Question: ## Introduction
I have been having a little fun with the Windows API and <URL> and seeing how the controls can be painted onto a canvas.
With a lot of trial and error I managed to come up with this procedure which will draw a button onto a canvas:
'''
type
TButtonState = (bsDefault, bsDisabled, bsHot, bsNormal, bsPressed);
procedure DrawButton(ACanvas: TCanvas; X, Y, AWidth, AHeight: Integer;
AFont: TFont; Caption: string; ButtonState: TButtonState);
var
Size: TSize;
R: TRect;
H: HTHEME;
begin
Size.cx := AWidth;
Size.cy := AHeight;
R := Rect(X, Y, X + AWidth, Y + AHeight);
if Winapi.uxTheme.UseThemes then
begin
H := OpenThemeData(0, 'BUTTON');
if H <> 0 then
try
ACanvas.Brush.Style := bsClear;
if AFont <> nil then
begin
ACanvas.Font.Assign(AFont);
end;
case ButtonState of
bsDefault:
begin
GetThemePartSize(H, ACanvas.Handle, BP_PUSHBUTTON, PBS_DEFAULTED, nil, TS_DRAW, Size);
DrawThemeBackground(H, ACanvas.Handle, BP_PUSHBUTTON, PBS_DEFAULTED, R, nil);
end;
bsDisabled:
begin
GetThemePartSize(H, ACanvas.Handle, BP_PUSHBUTTON, PBS_DISABLED, nil, TS_DRAW, Size);
DrawThemeBackground(H, ACanvas.Handle, BP_PUSHBUTTON, PBS_DISABLED, R, nil);
//ACanvas.Font.Color := $<PHONE>; //todo get actual disabled font color
end;
bsHot:
begin
GetThemePartSize(H, ACanvas.Handle, BP_PUSHBUTTON, PBS_HOT, nil, TS_DRAW, Size);
DrawThemeBackground(H, ACanvas.Handle, BP_PUSHBUTTON, PBS_HOT, R, nil);
end;
bsNormal:
begin
GetThemePartSize(H, ACanvas.Handle, BP_PUSHBUTTON, PBS_NORMAL, nil, TS_DRAW, Size);
DrawThemeBackground(H, ACanvas.Handle, BP_PUSHBUTTON, PBS_NORMAL, R, nil);
end;
bsPressed:
begin
GetThemePartSize(H, ACanvas.Handle, BP_PUSHBUTTON, PBS_PRESSED, nil, TS_DRAW, Size);
DrawThemeBackground(H, ACanvas.Handle, BP_PUSHBUTTON, PBS_PRESSED, R, nil);
end;
end;
// draw the button caption
DrawText(ACanvas.Handle, PChar(Caption), Length(Caption), R, DT_CENTER or DT_VCENTER or DT_SINGLELINE);
finally
CloseThemeData(H);
end
end
else
begin
// draw button in classic theme?
end;
end;
'''
If I call that procedure like so:
'''
procedure TForm1.FormPaint(Sender: TObject);
begin
DrawButton(Image1.Canvas, 10, 10, 75, 25, Form1.Font, 'Normal', bsNormal);
DrawButton(Image1.Canvas, 10, 40, 75, 25, Form1.Font, 'Default', bsDefault);
DrawButton(Image1.Canvas, 10, 70, 75, 25, Form1.Font, 'Disabled', bsDisabled);
DrawButton(Image1.Canvas, 10, 100, 75, 25, Form1.Font, 'Hot', bsHot);
DrawButton(Image1.Canvas, 10, 130, 75, 25, Form1.Font, 'Pressed', bsPressed);
end;
'''
The result is how I expected it to be, to appear just like any Windows button control would:

## Question
Whilst I was playing around with the procedure I soon realised that the button had no caption, and I could not see a way of adding a caption other than drawing it myself on top of the button. As you can see though, the "Disabled" button still shows the default font color, disabled controls usually have a different color to help show that the control is disabled. The disabled font color under a standard Windows theme is '$<PHONE>' (found using a screen color picker), but hard coded values are never a good idea as these values are usually unique to each theme.
There are a few parts to my question, when drawing a button using the Winows API do we have to manually draw the caption ourselves? If so, how do I ensure I am drawing the correct font name, style and size etc to ensure the button is the same as the system wide drawn buttons?
## Bonus
When Themes are not enabled how should I draw the button in the classic Windows style?
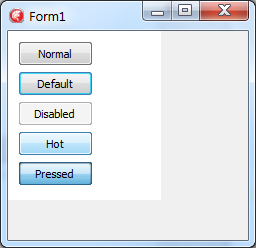
Answer: You should draw the text yourself. You can use theme api to draw text too. Eg:
'''
...
bsDisabled:
begin
GetThemePartSize(H, ACanvas.Handle, BP_PUSHBUTTON, PBS_DISABLED, nil, TS_DRAW, Size);
DrawThemeBackground(H, ACanvas.Handle, BP_PUSHBUTTON, PBS_DISABLED, R, nil);
DrawThemeText(H, ACanvas.Handle, BP_PUSHBUTTON, PBS_DISABLED, PChar(Caption),
Length(Caption), DT_CENTER or DT_VCENTER or DT_SINGLELINE, 0, R);
//ACanvas.Font.Color := $<PHONE>; //todo get actual disabled font color
end;
...
'''
Since you would call the api with the appropriate state, include the call in the case branches and remove the call to DrawText.
You can use DrawFrameControl for classic style. Eg:
'''
DrawFrameControl(ACanvas.Handle, R, DFC_BUTTON, DFCS_BUTTONPUSH);
'''